Question: Is there any library that can produce server-side pie charts using Ruby?
Such as this:

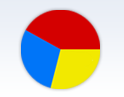
Answer: Yes, <URL> is pretty cool for this.